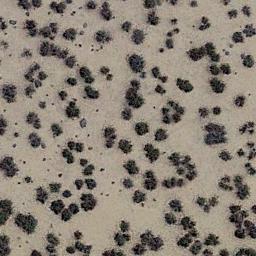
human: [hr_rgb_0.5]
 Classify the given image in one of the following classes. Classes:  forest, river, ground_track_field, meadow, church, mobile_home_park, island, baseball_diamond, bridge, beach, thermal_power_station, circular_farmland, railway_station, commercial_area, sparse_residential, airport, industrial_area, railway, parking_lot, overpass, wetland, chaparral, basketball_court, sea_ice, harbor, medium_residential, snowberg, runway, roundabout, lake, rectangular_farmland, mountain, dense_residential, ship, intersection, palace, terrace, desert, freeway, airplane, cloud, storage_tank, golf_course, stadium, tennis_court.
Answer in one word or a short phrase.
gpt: chaparral